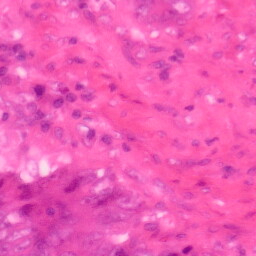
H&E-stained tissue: Colon